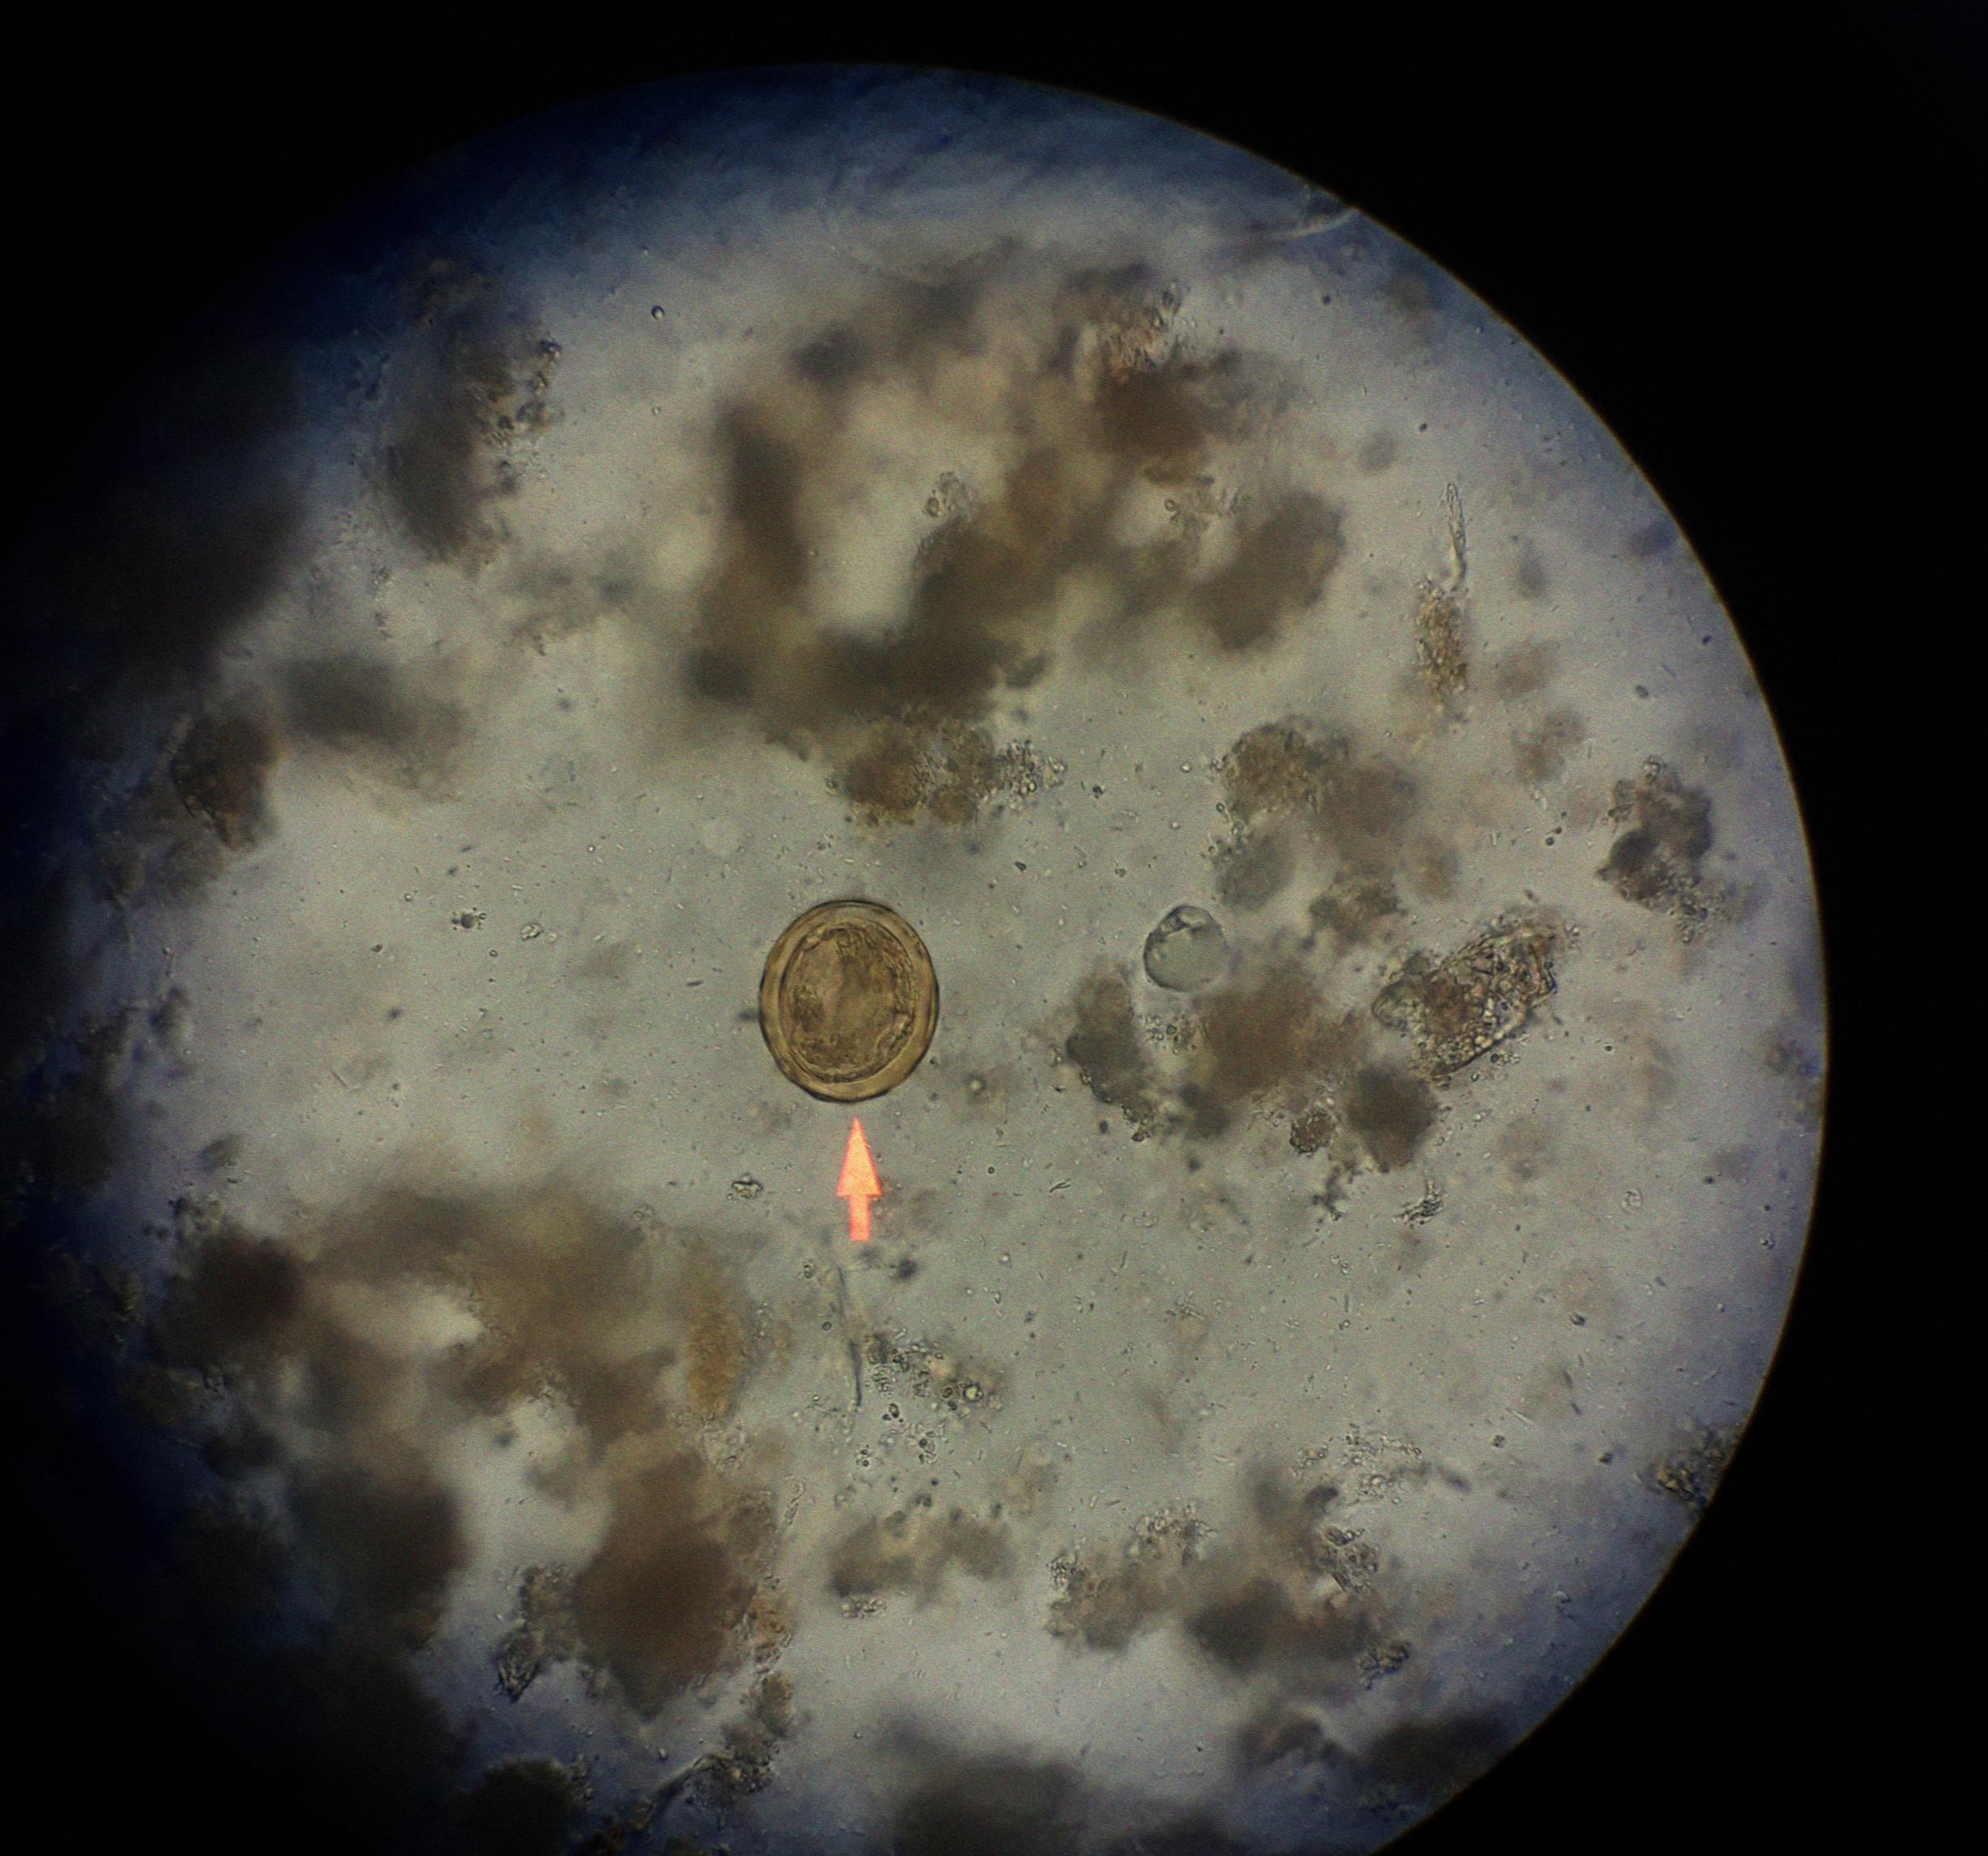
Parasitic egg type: Ascaris lumbricoides